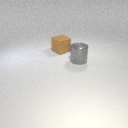
large brown rubber cube behind large gray metal cylinder